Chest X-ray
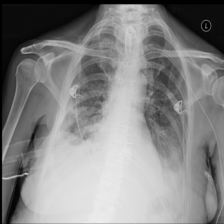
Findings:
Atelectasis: negative
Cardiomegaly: negative
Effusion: positive
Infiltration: negative
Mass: negative
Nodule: negative
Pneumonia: negative
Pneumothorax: negative
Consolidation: negative
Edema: negative
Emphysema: negative
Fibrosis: negative
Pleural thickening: negative
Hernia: negative